Question: I'm using the resource editor in visual studio. I'm trying to copy the values from the value column of one resource file and paste them in the comment column of another resource file.
I've tried using 'SHIFT+ALT' which copies the column correctly, but then the paste doesn't work as expected (instead of pasting in the comment col. , new keys are generated)
Is this possible? If so how?

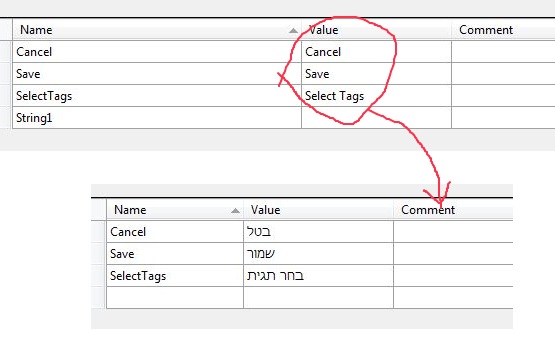
Answer: Since paste wasn't working in the visual studio resource editor, I pasted the values column data in a google docs spreadsheet and that worked.